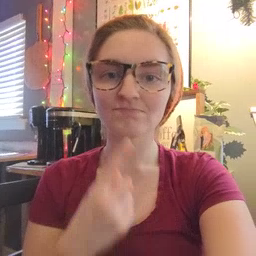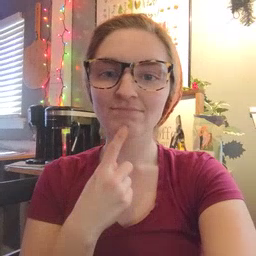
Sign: chin